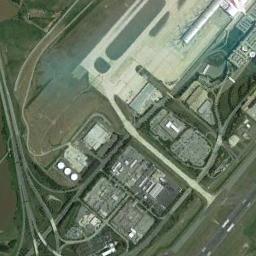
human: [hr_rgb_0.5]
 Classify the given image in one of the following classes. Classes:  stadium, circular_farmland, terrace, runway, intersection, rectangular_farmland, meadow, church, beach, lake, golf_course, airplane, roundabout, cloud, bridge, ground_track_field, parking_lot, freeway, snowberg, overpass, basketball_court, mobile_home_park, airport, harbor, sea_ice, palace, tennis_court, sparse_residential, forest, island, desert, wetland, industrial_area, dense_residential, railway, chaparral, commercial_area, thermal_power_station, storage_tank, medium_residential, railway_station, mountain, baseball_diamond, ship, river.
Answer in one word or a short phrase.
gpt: airport